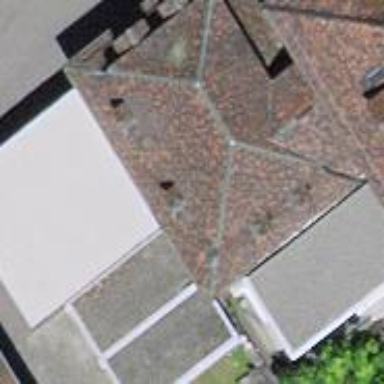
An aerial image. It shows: View of roof of building.